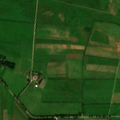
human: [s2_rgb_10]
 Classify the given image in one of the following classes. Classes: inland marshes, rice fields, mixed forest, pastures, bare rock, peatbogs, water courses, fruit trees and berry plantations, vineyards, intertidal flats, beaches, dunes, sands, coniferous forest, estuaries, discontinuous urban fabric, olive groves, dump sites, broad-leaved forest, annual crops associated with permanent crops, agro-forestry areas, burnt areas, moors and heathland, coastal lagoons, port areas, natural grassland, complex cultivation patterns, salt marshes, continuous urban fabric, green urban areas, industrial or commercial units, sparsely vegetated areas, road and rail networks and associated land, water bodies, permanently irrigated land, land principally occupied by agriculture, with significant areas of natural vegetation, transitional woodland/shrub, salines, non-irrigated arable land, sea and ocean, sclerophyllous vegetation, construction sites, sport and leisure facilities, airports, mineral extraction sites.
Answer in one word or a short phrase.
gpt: non-irrigated arable land, pastures, complex cultivation patterns